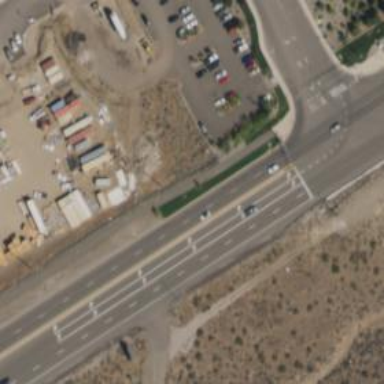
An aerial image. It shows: Expressway with asphalt surface. It has separate sidewalk and is classified as trunk highway.